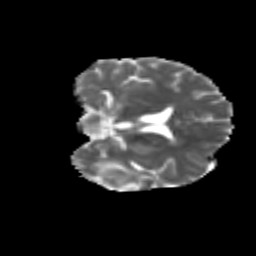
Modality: MD
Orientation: coronal
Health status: ill
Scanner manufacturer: siemens
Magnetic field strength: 3 T
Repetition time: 6.7 s
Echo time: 0.1 s